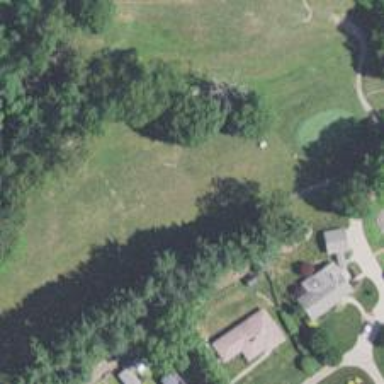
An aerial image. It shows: View of golf hole.